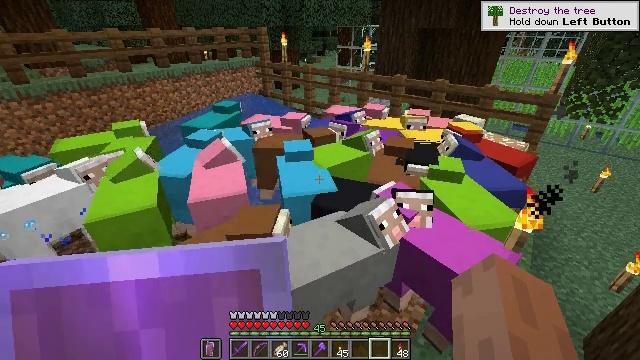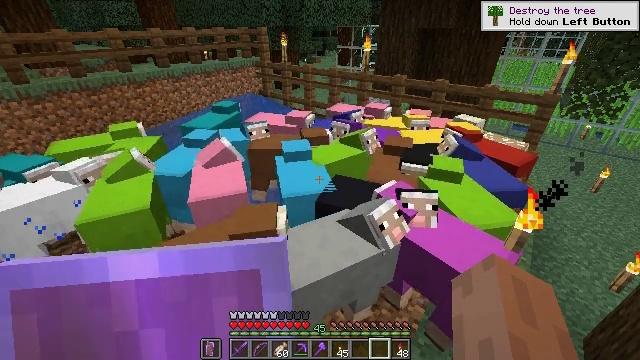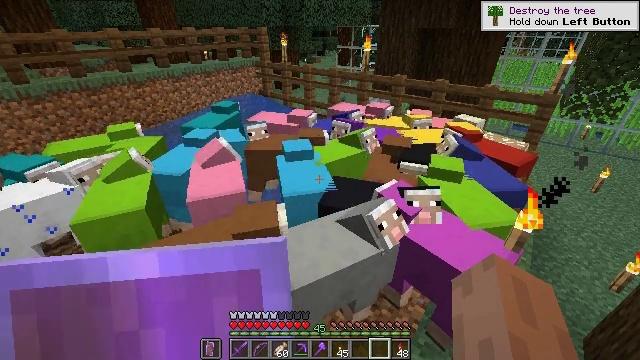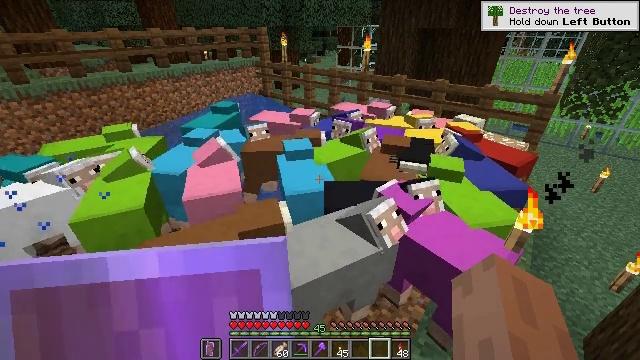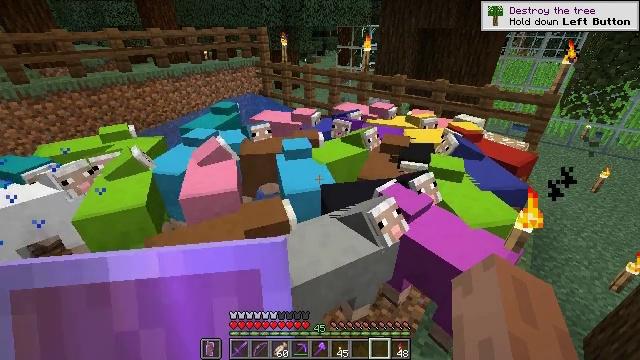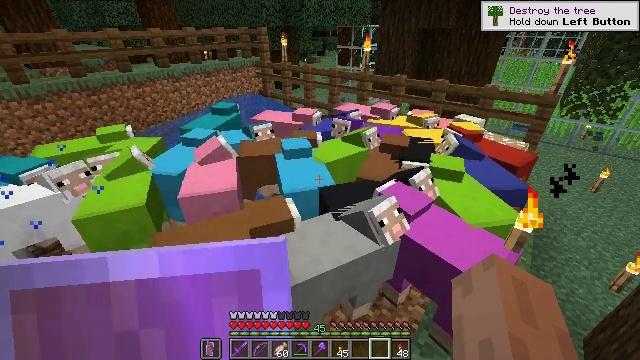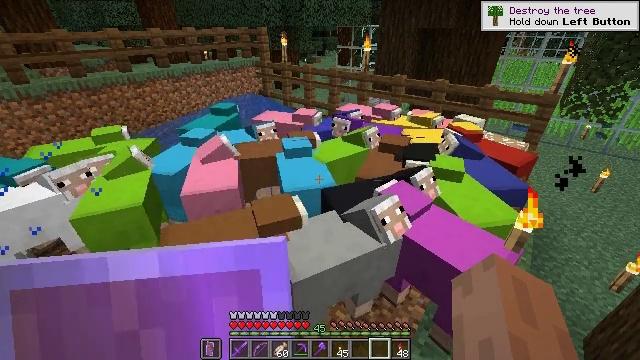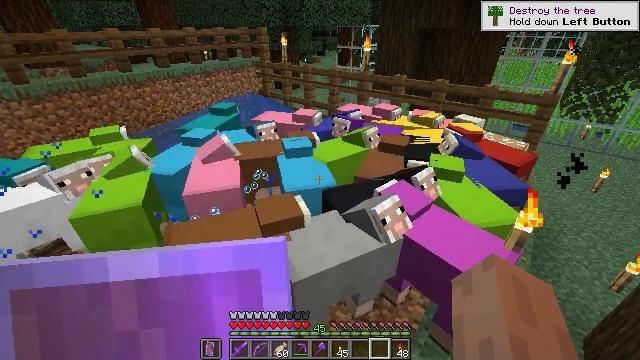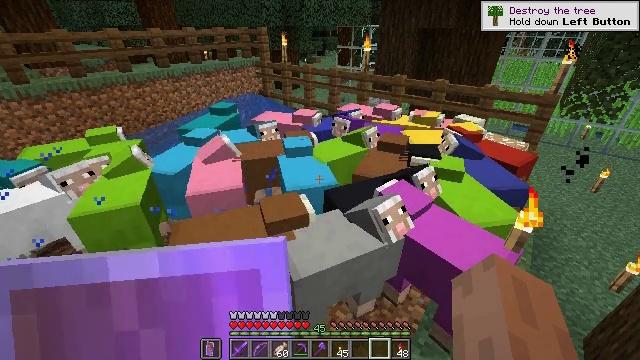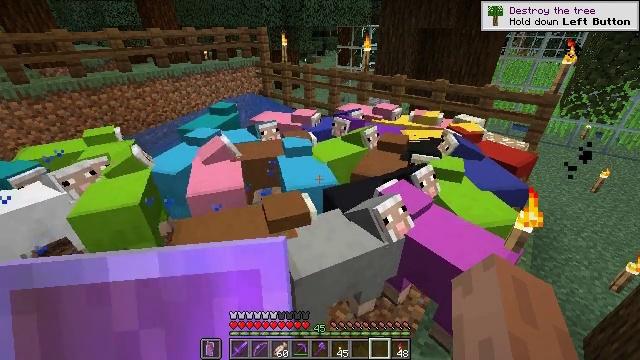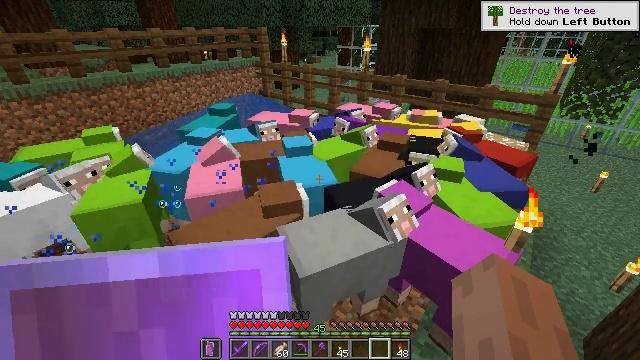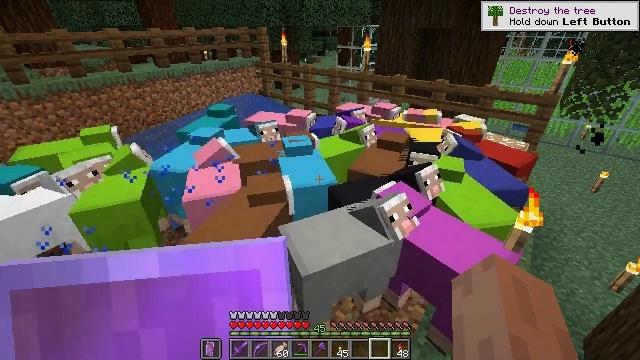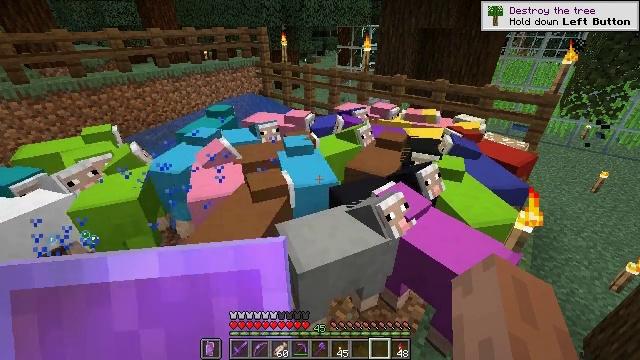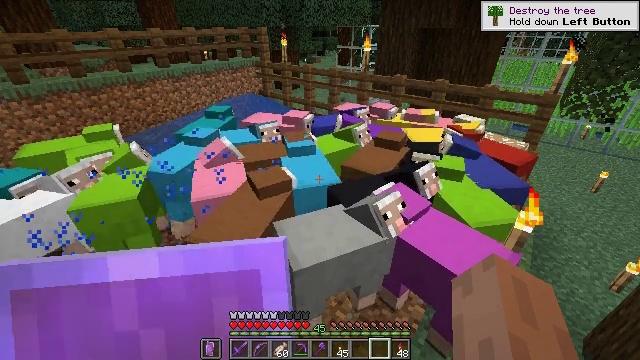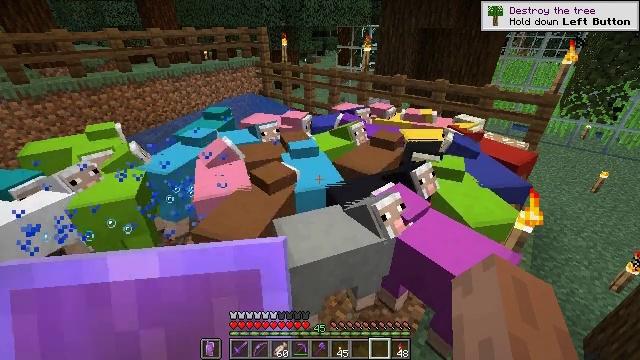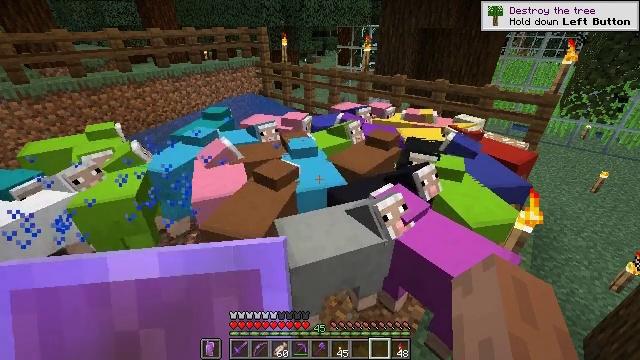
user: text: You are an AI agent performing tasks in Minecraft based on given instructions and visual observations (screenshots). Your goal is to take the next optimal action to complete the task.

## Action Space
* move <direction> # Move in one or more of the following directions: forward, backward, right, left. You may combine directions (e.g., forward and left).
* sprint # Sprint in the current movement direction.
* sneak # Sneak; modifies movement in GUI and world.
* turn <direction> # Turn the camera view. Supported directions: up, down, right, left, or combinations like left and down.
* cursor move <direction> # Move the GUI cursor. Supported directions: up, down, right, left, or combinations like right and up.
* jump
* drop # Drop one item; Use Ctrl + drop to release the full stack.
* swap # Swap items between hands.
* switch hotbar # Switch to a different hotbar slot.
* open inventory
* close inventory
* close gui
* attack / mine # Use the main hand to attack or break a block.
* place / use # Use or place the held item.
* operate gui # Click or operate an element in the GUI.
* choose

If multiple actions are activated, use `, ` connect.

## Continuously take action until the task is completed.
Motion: motion action
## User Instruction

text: Obtain the light blue shulker box by mining it.
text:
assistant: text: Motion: no_op
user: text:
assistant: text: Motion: no_op
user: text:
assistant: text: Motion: no_op
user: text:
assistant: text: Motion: no_op
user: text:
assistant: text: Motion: no_op
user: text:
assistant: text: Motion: no_op
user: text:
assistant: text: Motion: no_op
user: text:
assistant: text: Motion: no_op
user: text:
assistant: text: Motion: no_op
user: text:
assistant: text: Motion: no_op
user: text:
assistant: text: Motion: no_op
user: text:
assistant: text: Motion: no_op
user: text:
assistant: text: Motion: no_op
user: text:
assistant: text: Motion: no_op
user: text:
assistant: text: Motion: no_op
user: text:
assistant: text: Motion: no_op
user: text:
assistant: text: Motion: no_op
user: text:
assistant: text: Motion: no_op
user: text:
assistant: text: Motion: no_op
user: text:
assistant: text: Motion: no_op
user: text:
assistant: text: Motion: no_op
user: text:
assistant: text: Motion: no_op
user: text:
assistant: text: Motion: no_op
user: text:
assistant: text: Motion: no_op
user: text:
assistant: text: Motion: no_op
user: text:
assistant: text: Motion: no_op
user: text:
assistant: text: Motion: no_op
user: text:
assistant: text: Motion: no_op
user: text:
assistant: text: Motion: no_op
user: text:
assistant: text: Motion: no_op